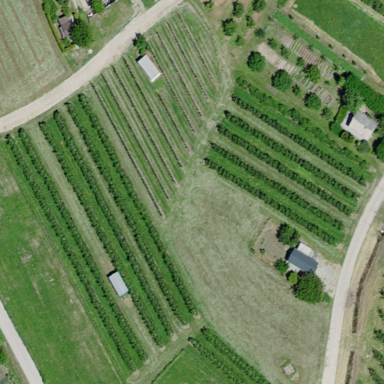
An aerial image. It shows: Orchard.